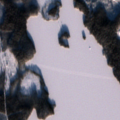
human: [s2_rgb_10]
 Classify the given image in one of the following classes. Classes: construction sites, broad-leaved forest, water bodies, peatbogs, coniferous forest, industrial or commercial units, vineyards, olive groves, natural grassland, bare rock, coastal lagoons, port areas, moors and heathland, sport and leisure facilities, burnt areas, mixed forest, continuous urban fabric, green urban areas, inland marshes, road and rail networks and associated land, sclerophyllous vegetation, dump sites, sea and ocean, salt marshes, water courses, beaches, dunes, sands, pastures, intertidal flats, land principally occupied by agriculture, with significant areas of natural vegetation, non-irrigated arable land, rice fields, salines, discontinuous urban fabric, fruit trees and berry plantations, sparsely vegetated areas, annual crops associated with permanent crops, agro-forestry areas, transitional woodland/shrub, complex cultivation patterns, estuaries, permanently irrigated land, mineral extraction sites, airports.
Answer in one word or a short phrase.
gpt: coniferous forest, transitional woodland/shrub, water bodies